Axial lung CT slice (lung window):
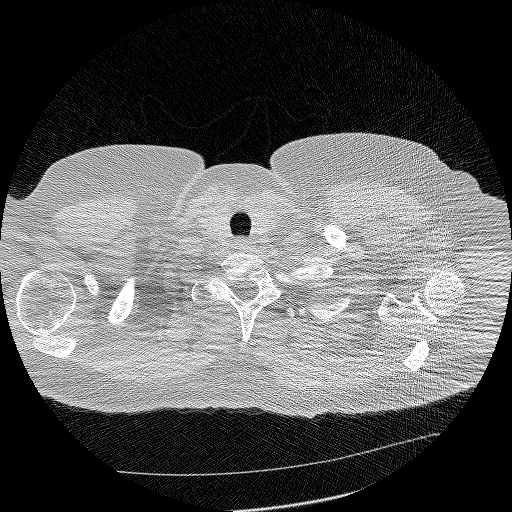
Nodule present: no